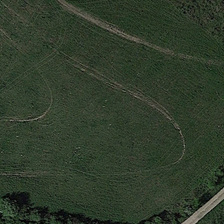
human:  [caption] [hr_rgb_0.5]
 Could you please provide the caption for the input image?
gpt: some green trees are near a piece of green meadow .

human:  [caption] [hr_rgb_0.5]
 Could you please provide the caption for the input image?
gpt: some green trees are near a piece of green meadow .

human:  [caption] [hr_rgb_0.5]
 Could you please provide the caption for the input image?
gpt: some green trees are near a piece of green meadow .

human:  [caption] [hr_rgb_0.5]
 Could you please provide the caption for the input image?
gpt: some green trees are near a piece of green meadow .

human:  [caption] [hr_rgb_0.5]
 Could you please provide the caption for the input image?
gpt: some green trees are near a piece of green meadow .